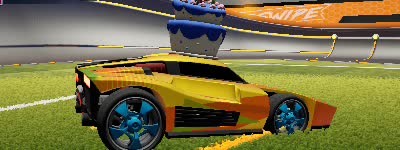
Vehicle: breakout